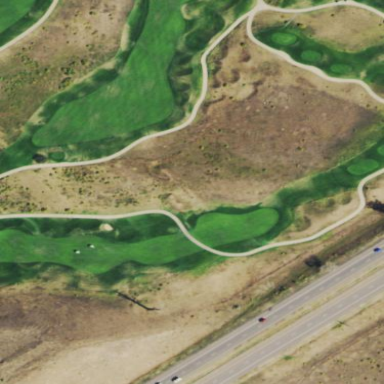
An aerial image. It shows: Area of rough grass used for golf.